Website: bh-photo
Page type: account-selection
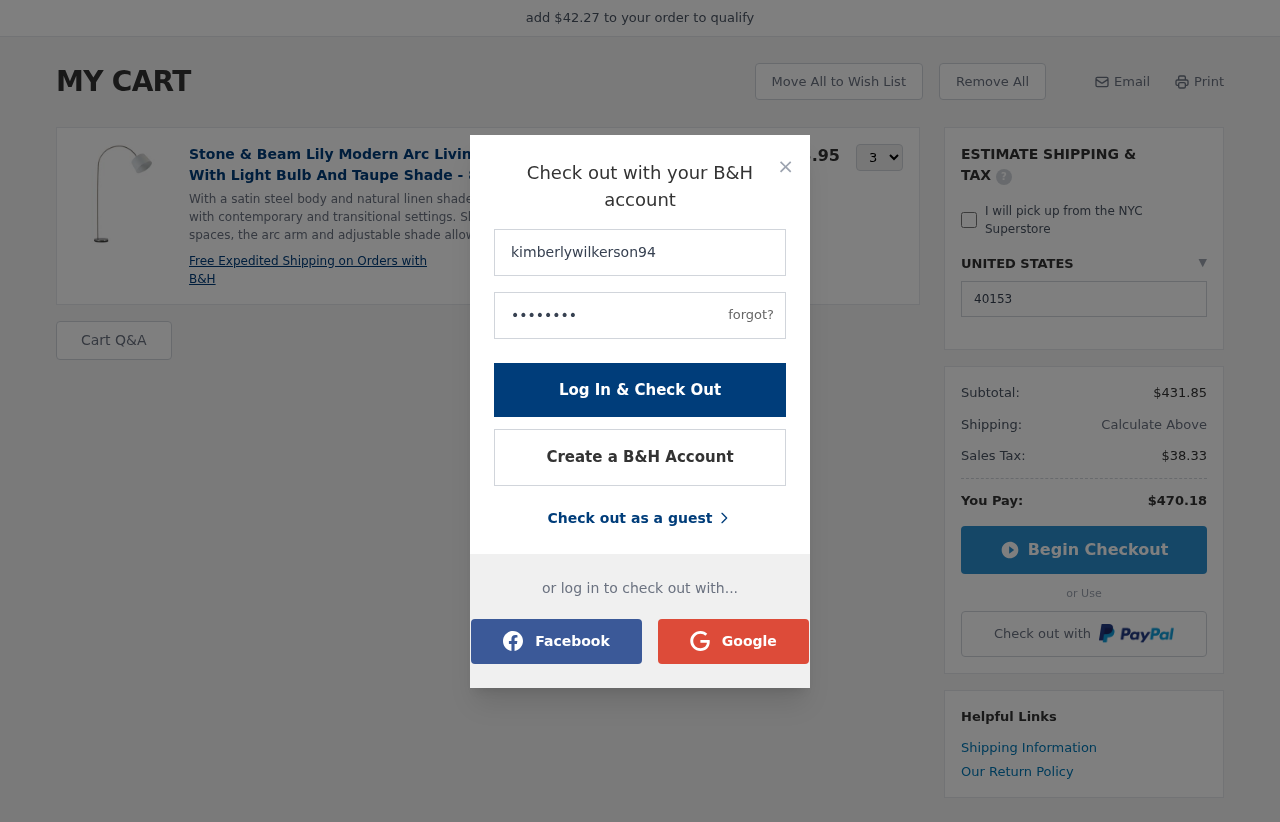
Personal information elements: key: PII_COUNTRY
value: UNITED STATES
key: PII_LOGIN_USERNAME
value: kimberlywilkerson94
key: PII_POSTCODE
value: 40153
Product elements: key: PRODUCT1_DESC
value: With a satin steel body and natural linen shade, this tall arc lamp fits nicely with contemporary and transitional settings. Slim enough to fit in tight spaces, the arc arm and adjustable shade allow
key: PRODUCT1_NAME
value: Stone & Beam Lily Modern Arc Living Room Floor Lamp With Light Bulb And Taupe Shade - 83 x 15 x 53 -
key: PRODUCT1_PRICE
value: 143.95
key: PRODUCT1_QUANTITY
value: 3
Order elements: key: ORDER_SUBTOTAL
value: $431.85
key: ORDER_TAX
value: $38.33
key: ORDER_TOTAL
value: $470.18
Other elements: key: AMOUNT_TO_QUALIFY
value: $42.27